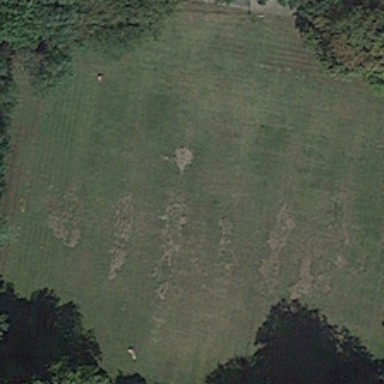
Some green trees are around a piece of meadow .